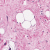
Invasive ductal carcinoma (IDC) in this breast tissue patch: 0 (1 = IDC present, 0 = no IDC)